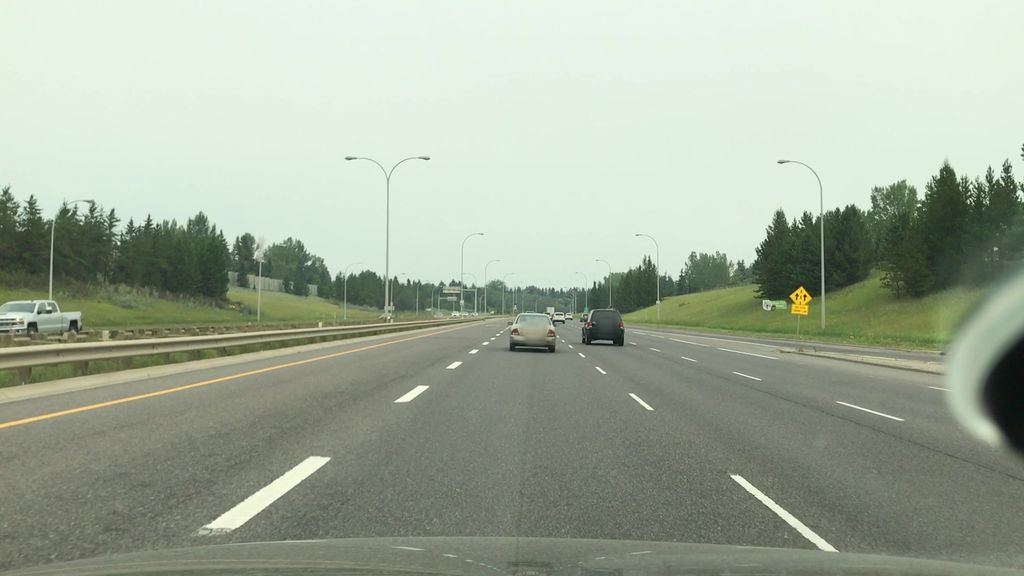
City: edmonton